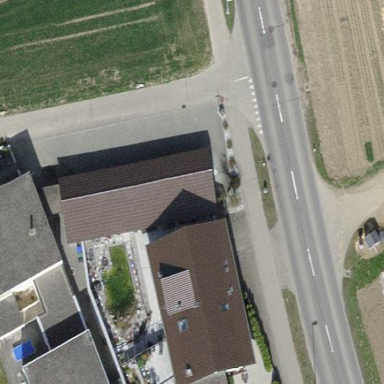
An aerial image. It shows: Group of garages.